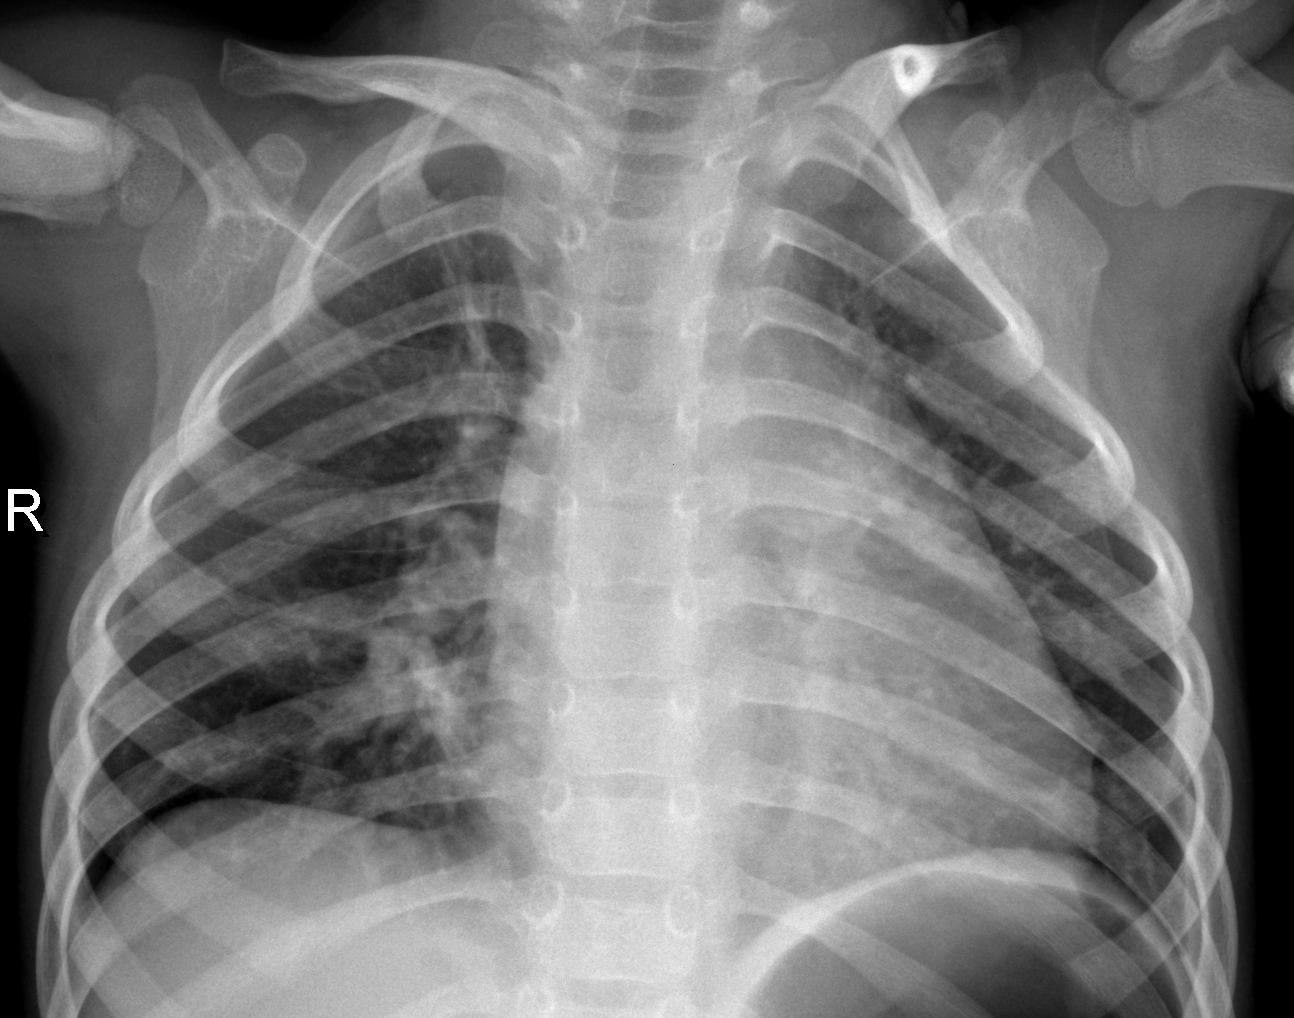
Diagnosis: PNEUMONIA